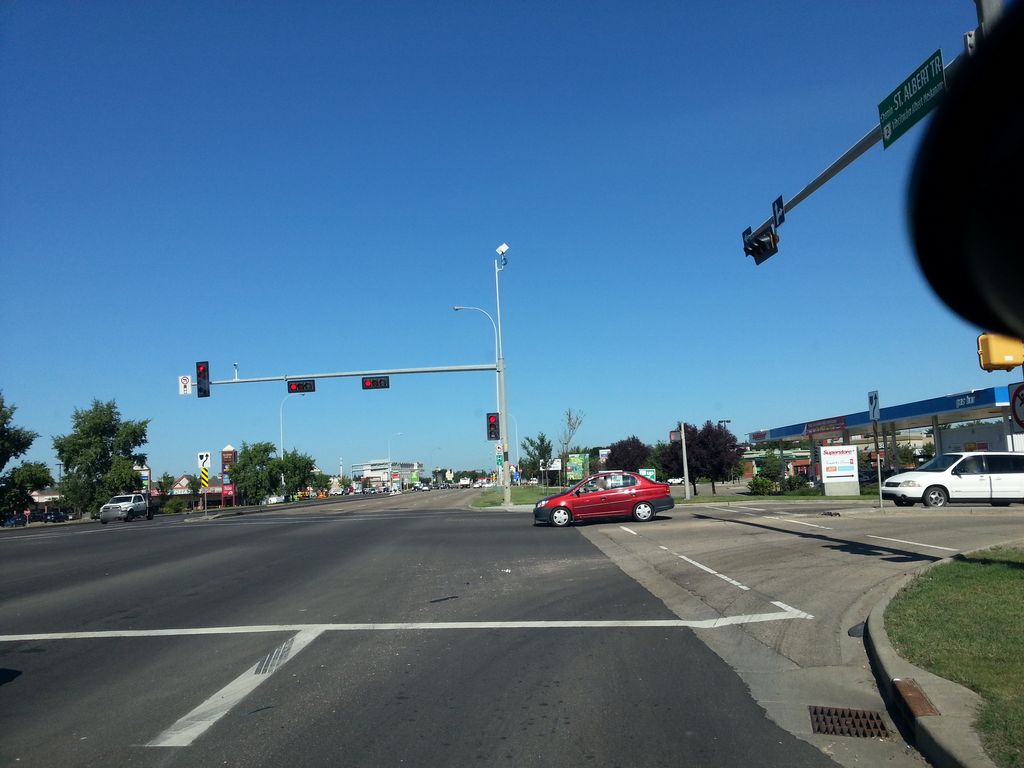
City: edmonton